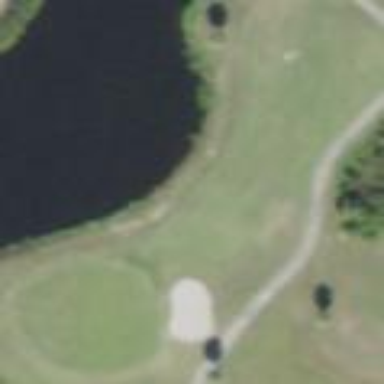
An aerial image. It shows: Golf fairway in the image.